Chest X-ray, AP view. Patient: 47 years old, sex F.
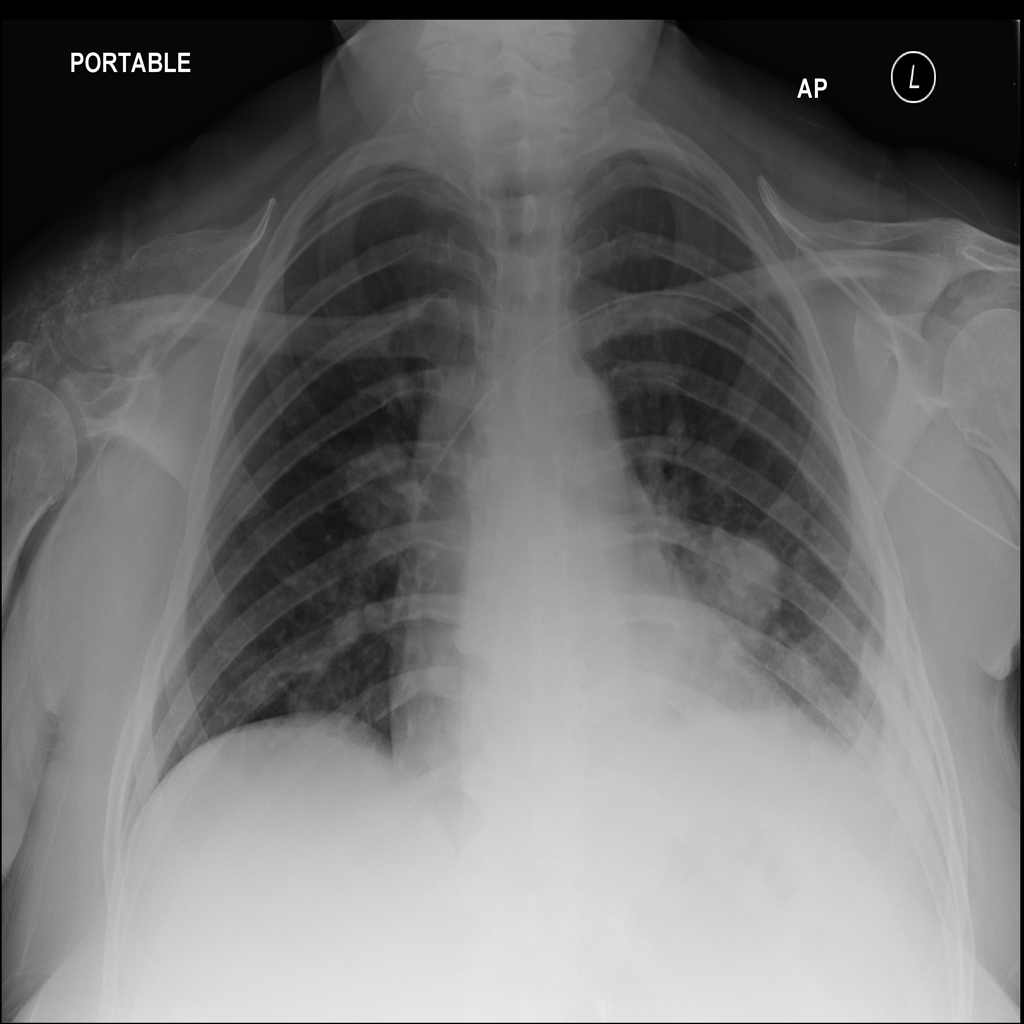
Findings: Mass